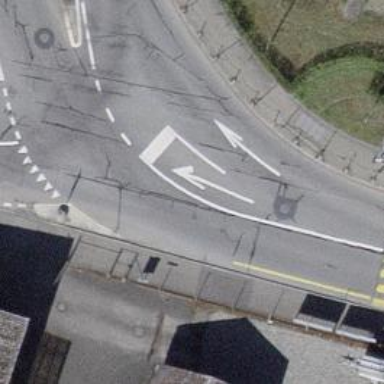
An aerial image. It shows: Residential road with asphalt surface. There is designated cycling lane on the left side.